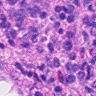
Metastatic tissue present: no